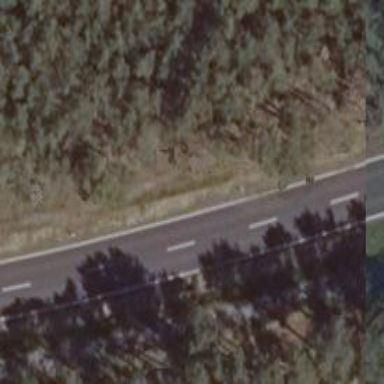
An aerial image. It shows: Primary road with asphalt surface.